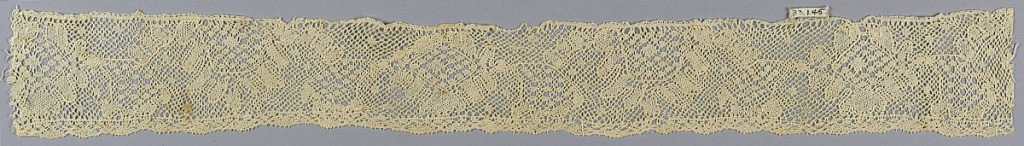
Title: Border
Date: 18th–19th century
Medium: linen Technique: bobbin lace made in Lille style with heavy outlining thread
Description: Band of bobbin peasant lace in a lozenge pattern.